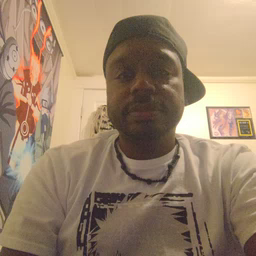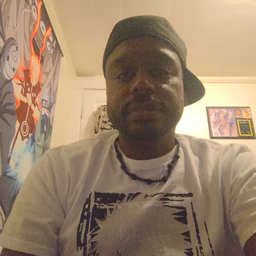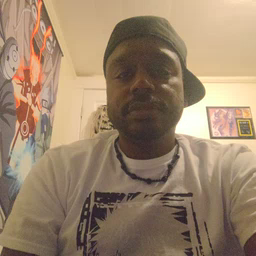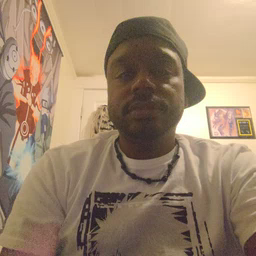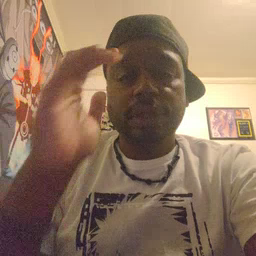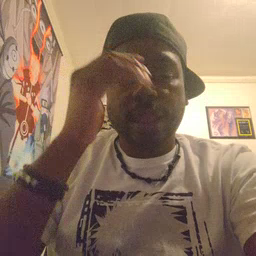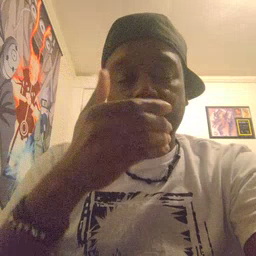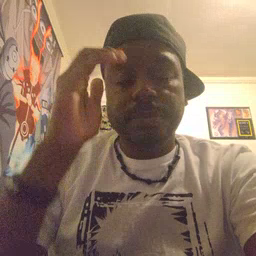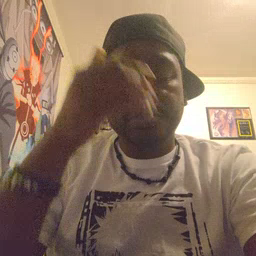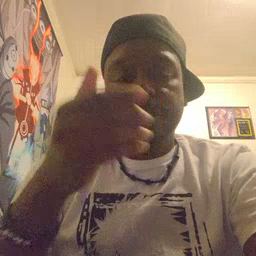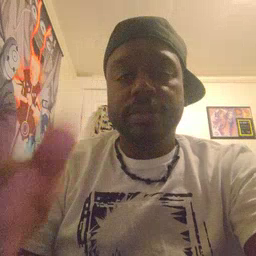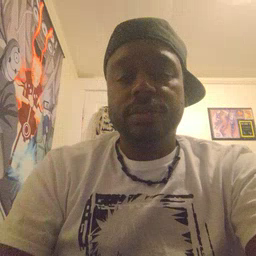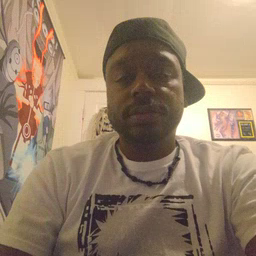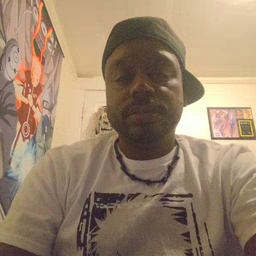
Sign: sleepy